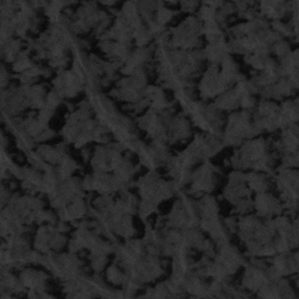
Label: frost